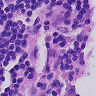
Metastatic tissue present: no